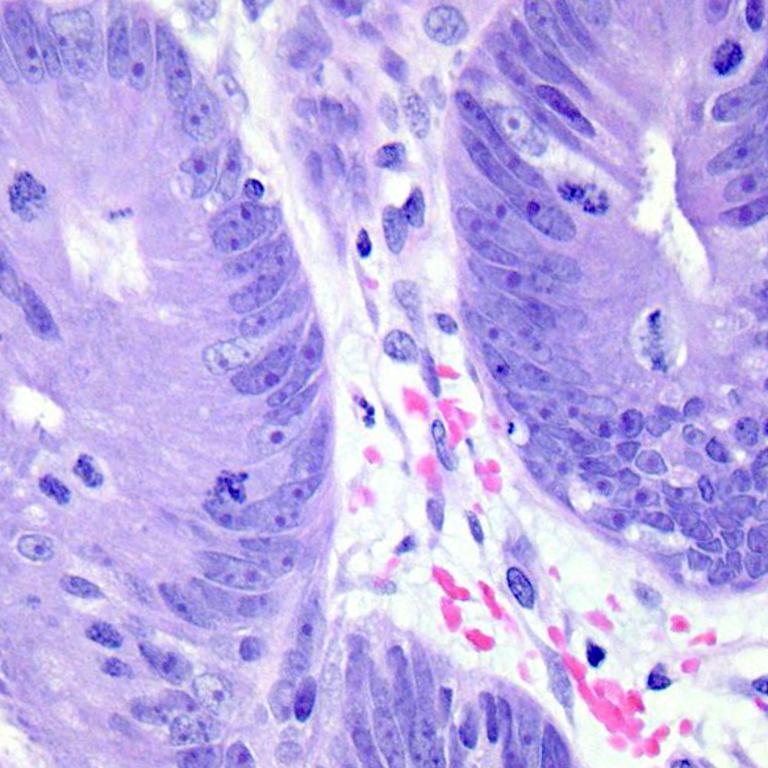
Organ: colon
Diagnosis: adenocarcinomas